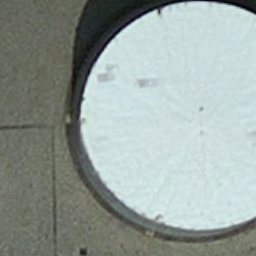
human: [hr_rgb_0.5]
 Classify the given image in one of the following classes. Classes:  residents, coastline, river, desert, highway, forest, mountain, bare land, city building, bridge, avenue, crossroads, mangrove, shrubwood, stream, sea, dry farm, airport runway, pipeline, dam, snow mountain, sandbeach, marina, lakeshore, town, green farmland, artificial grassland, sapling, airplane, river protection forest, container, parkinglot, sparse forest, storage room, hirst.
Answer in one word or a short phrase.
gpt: storage room